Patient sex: F
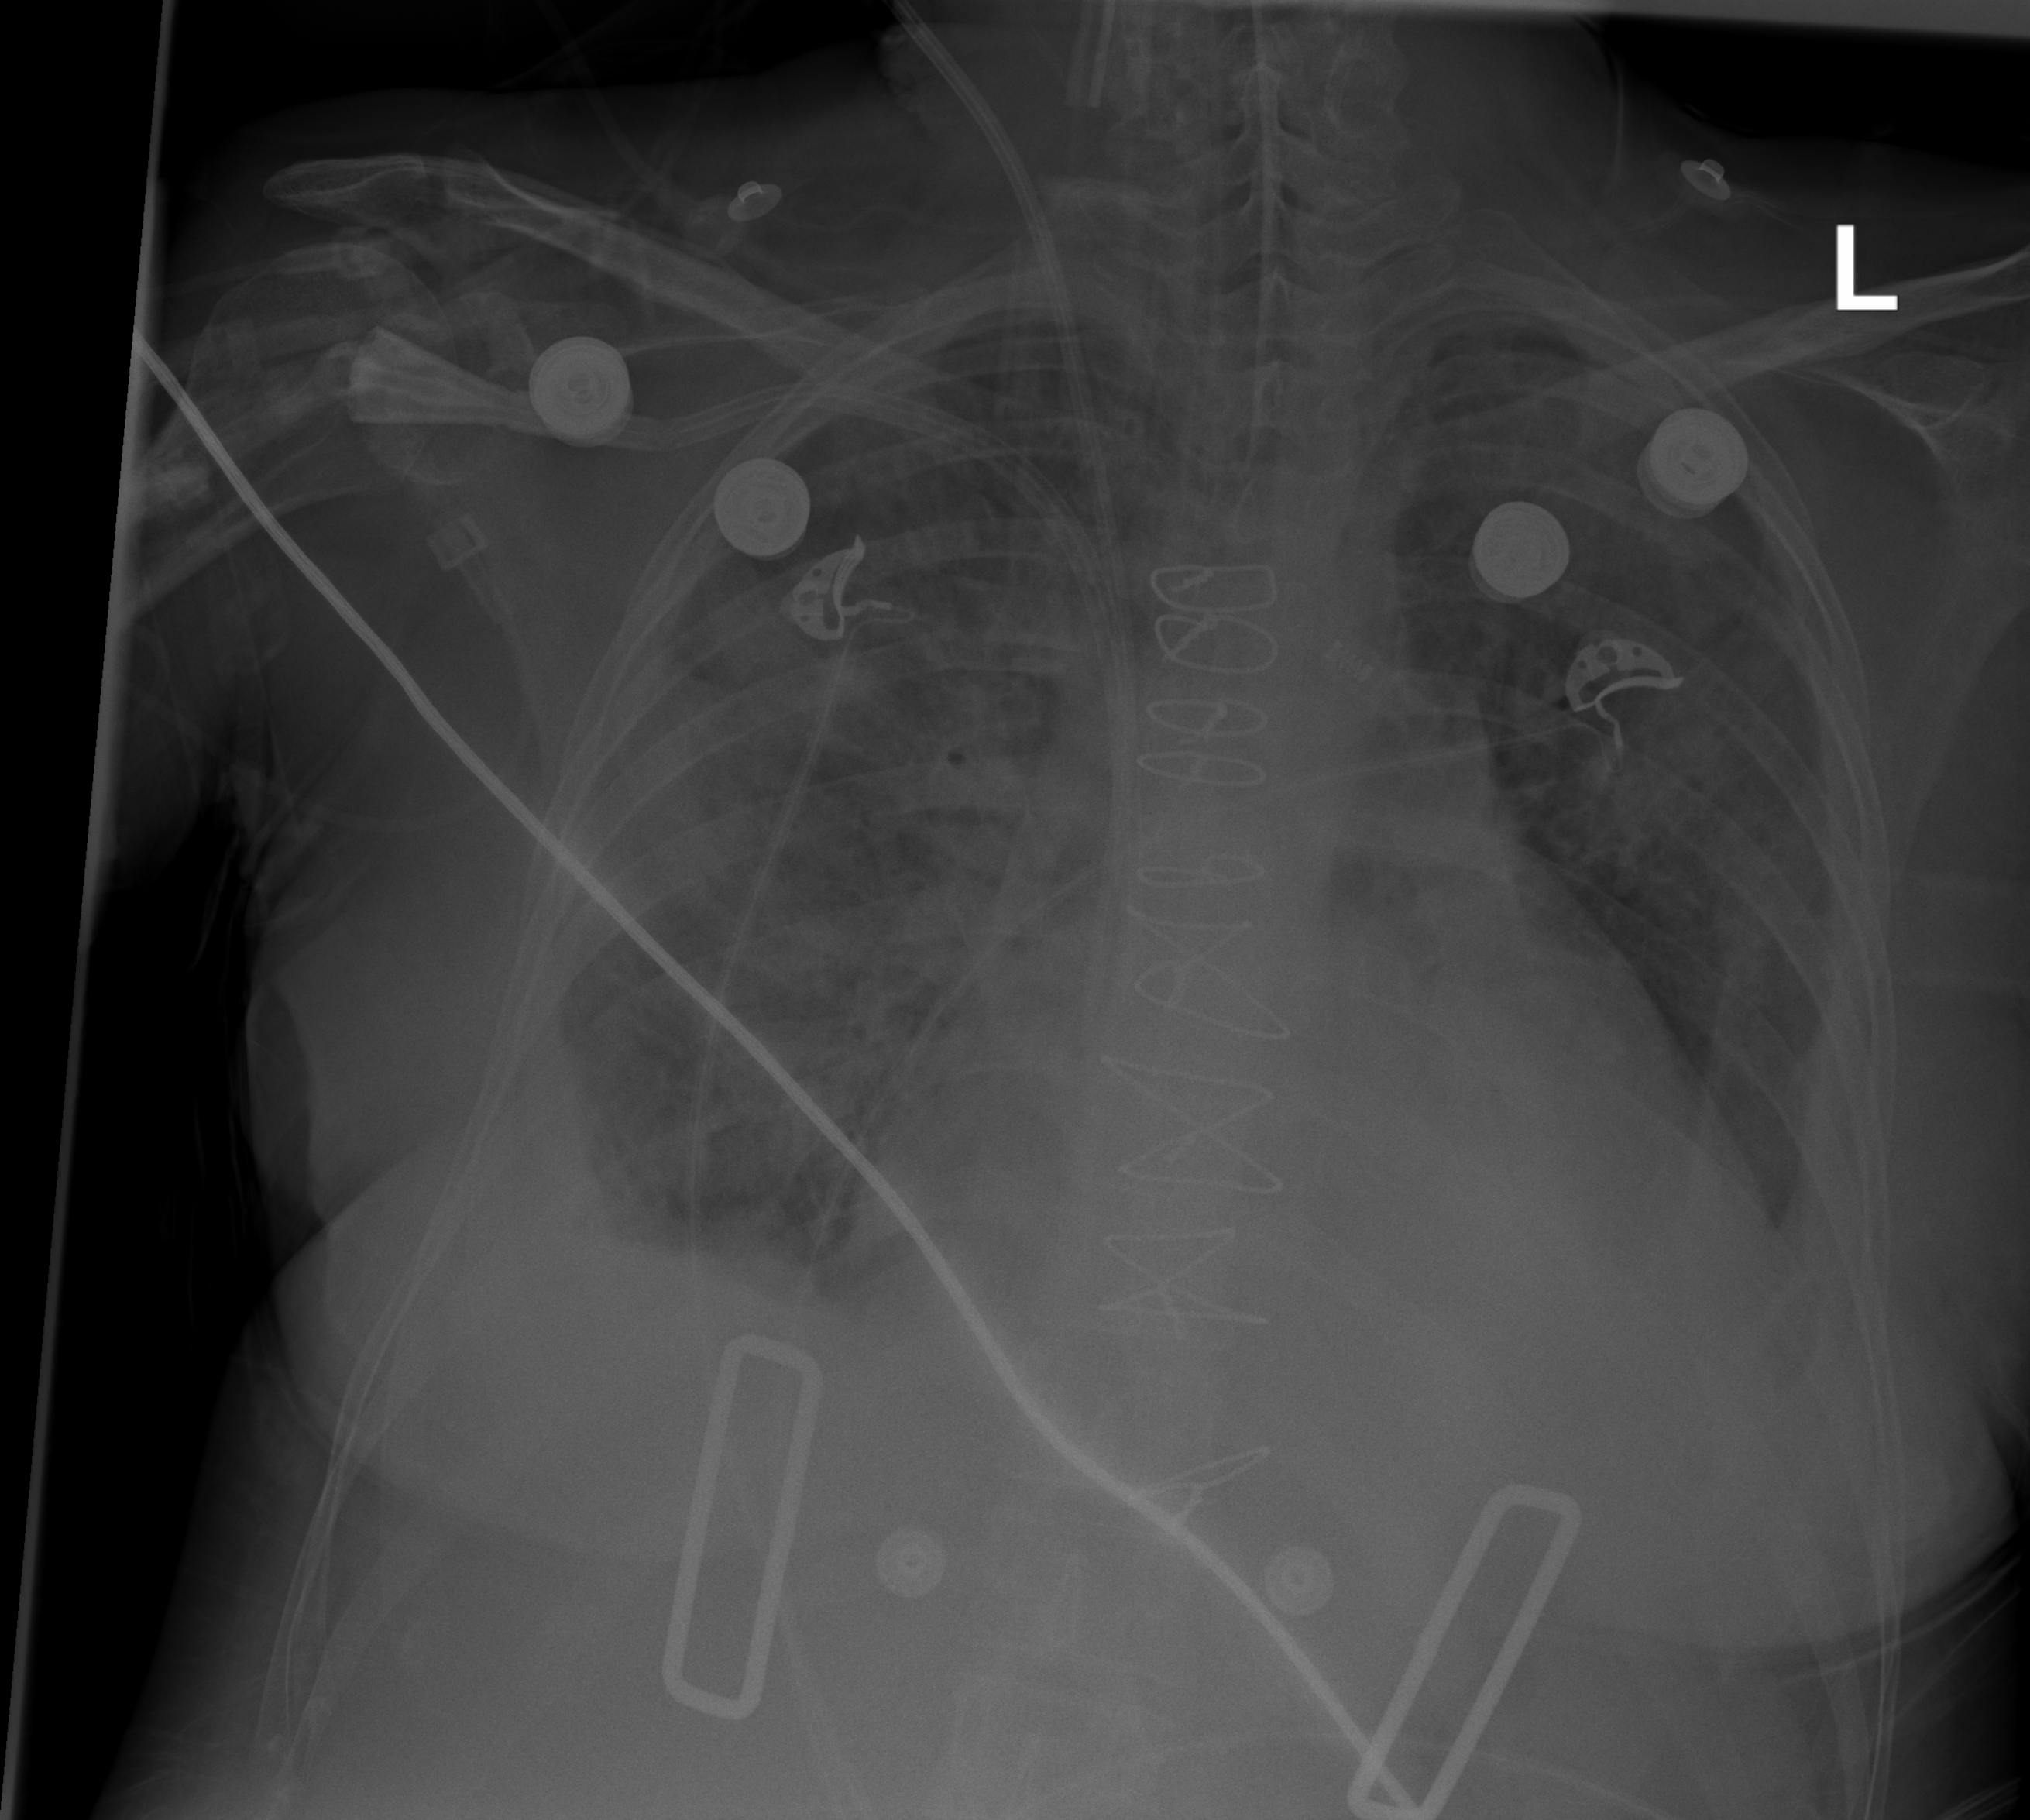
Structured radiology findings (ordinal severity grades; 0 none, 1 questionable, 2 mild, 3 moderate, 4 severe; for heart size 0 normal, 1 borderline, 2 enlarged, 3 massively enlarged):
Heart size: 1
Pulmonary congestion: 2
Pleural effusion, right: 3
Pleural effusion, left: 2
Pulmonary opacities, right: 3
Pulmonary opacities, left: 3
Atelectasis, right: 2
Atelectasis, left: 0